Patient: sex M, age 70
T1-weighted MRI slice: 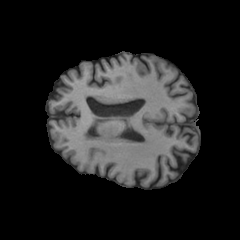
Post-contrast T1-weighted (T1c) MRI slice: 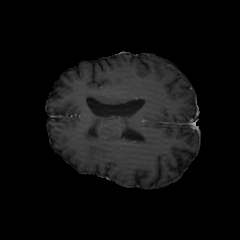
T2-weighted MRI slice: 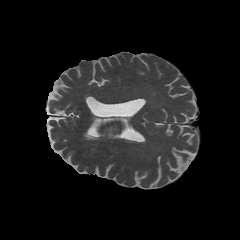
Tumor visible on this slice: yes
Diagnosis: Glioblastoma, IDH-wildtype
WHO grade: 4